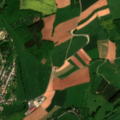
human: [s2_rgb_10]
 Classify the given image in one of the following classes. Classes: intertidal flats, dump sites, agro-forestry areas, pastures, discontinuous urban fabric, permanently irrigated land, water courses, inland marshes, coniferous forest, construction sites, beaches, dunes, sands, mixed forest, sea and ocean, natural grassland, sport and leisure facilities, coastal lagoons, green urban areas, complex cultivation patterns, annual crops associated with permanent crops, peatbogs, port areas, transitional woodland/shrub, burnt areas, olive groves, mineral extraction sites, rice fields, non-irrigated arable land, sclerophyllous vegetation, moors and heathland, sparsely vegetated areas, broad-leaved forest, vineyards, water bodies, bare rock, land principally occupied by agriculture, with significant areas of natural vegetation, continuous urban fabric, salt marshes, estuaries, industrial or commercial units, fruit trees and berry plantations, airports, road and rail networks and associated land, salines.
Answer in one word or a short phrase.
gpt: discontinuous urban fabric, non-irrigated arable land, complex cultivation patterns, land principally occupied by agriculture, with significant areas of natural vegetation, mixed forest